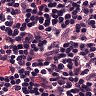
Metastatic tissue present: no